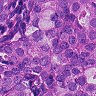
Metastatic tissue present: yes